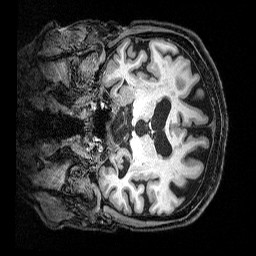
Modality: T1w
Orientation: coronal
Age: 71
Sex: male
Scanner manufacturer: siemens
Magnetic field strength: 3 T
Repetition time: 2.5 s
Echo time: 0.00369 s